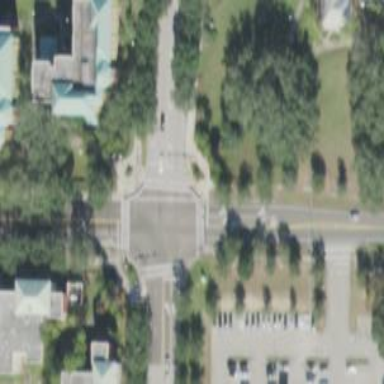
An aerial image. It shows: Footway on parkway.